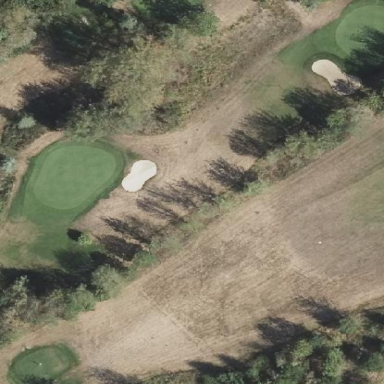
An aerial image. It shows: Golf rough area.